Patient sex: F
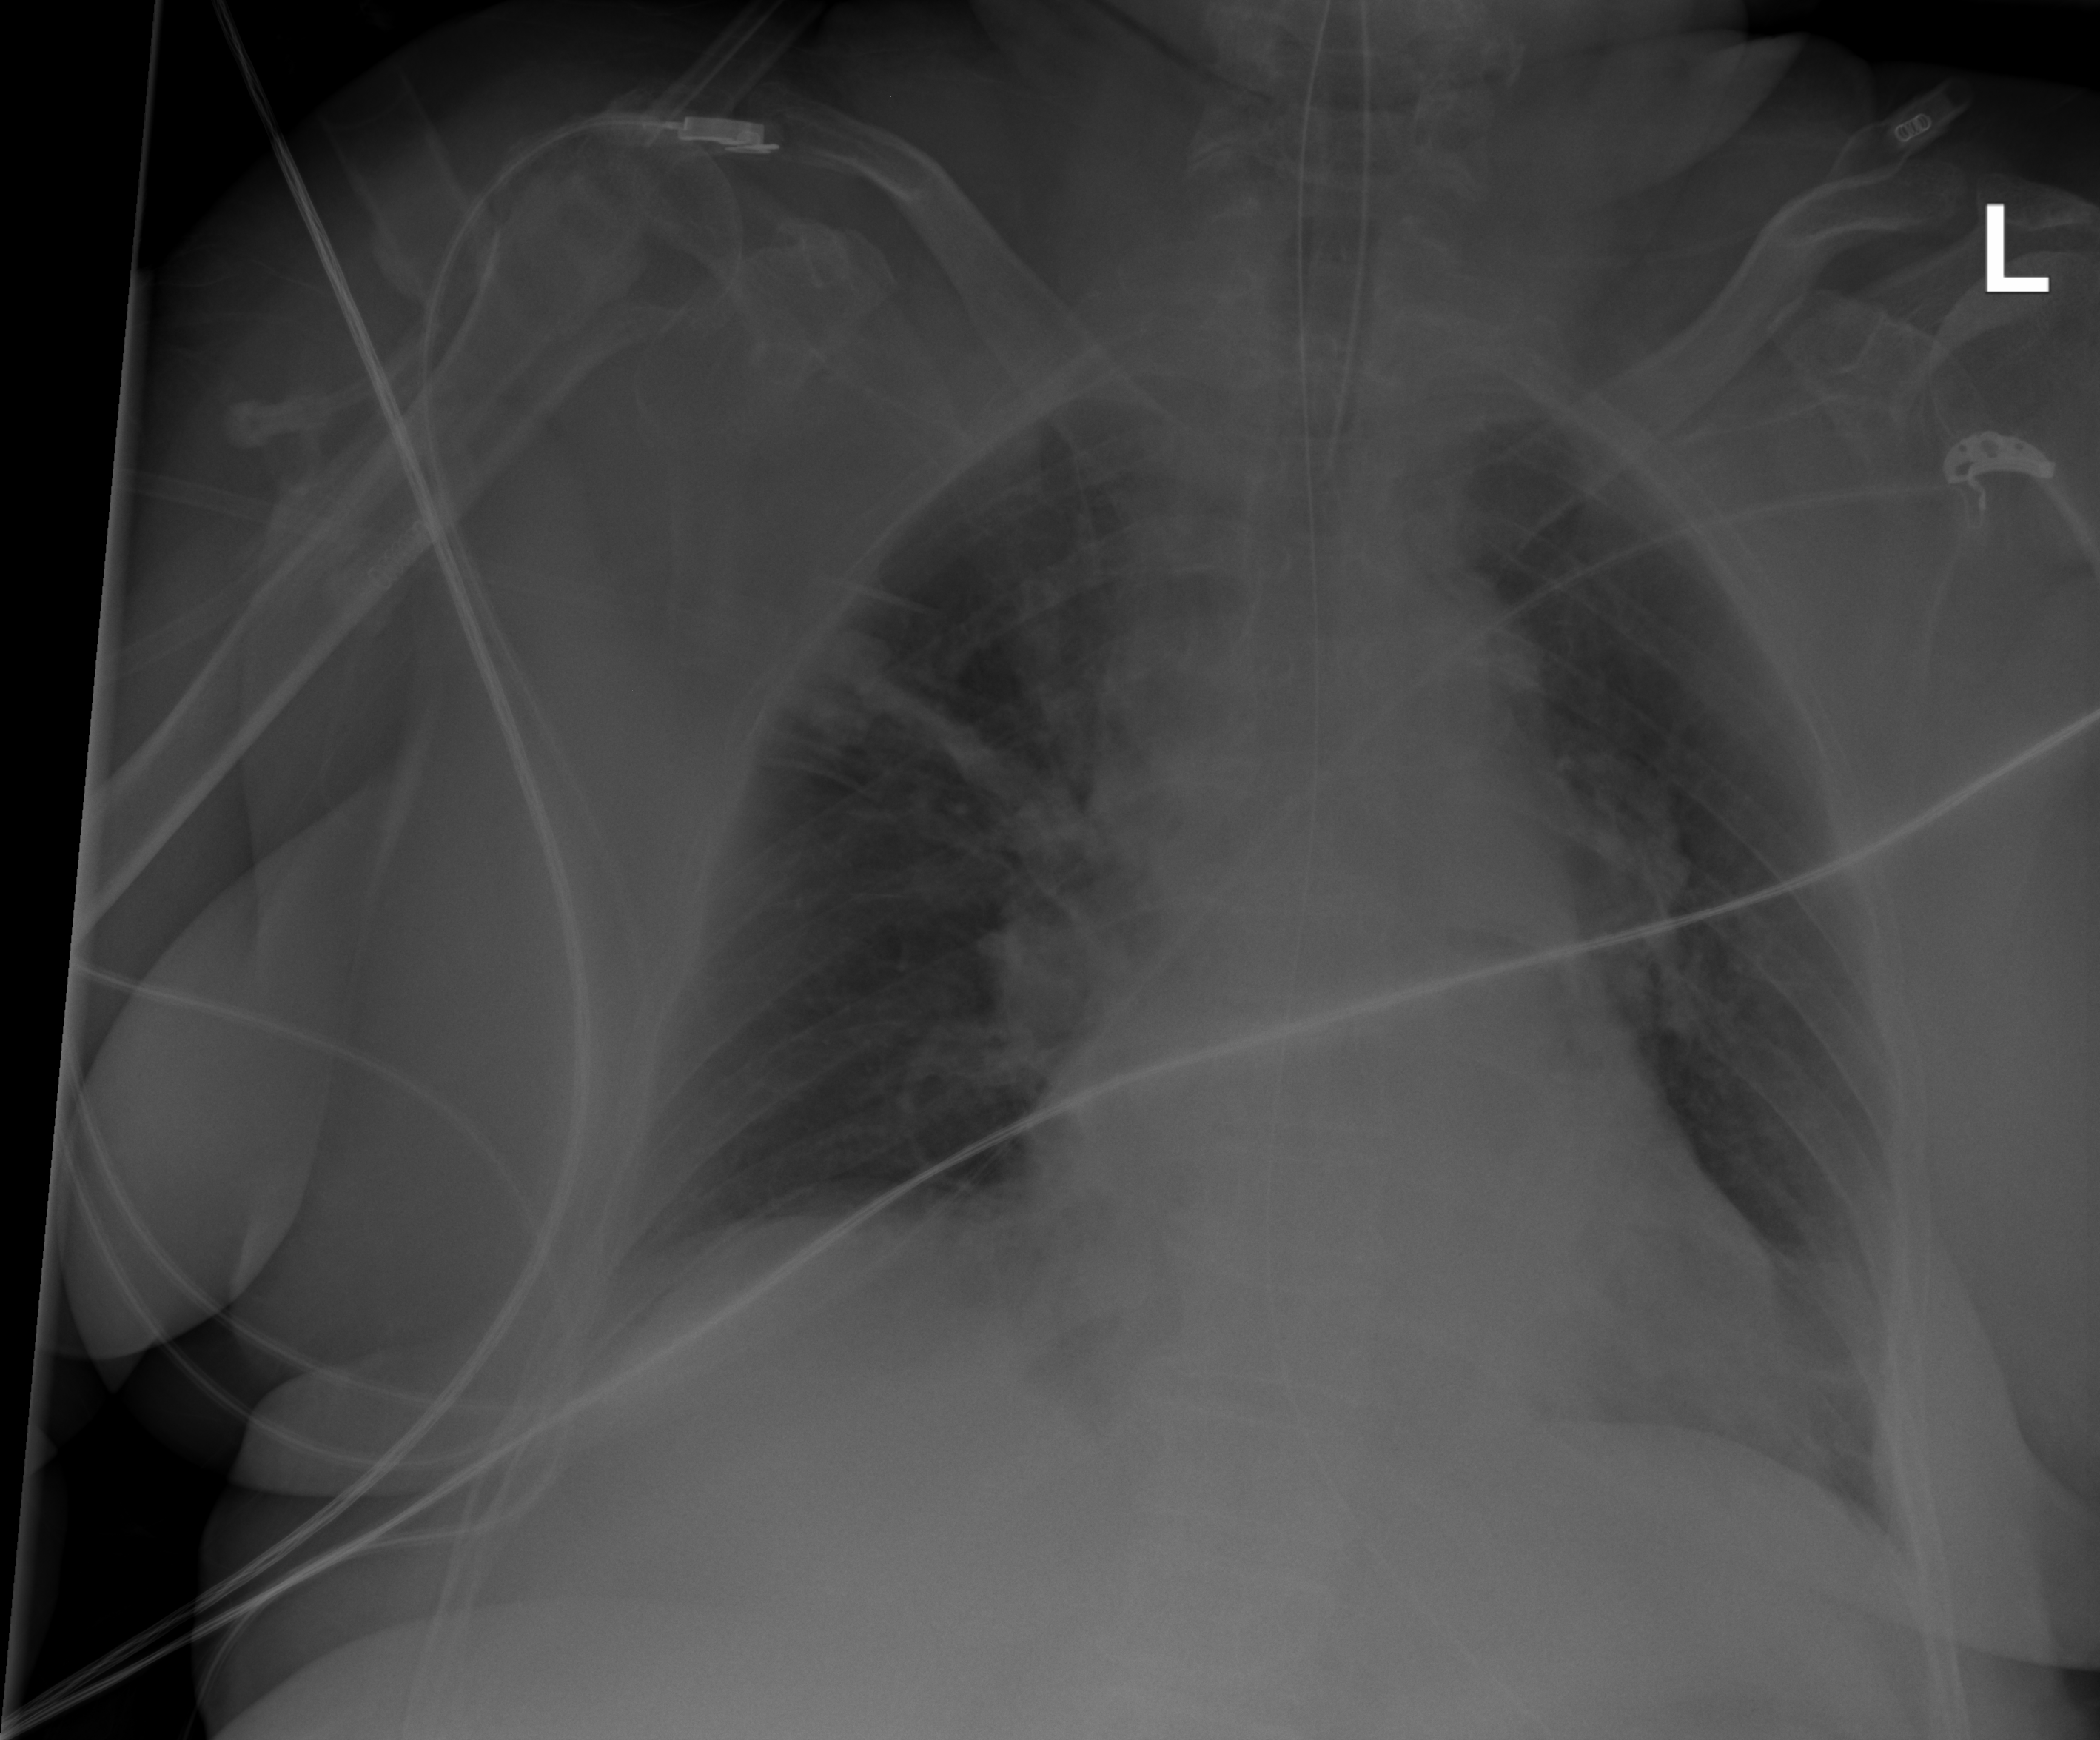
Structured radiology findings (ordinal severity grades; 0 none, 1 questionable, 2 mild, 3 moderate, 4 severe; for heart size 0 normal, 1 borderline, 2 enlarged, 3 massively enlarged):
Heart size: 2
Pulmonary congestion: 0
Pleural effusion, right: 0
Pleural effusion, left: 0
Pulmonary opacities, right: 2
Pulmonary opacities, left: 1
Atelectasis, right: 2
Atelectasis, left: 2